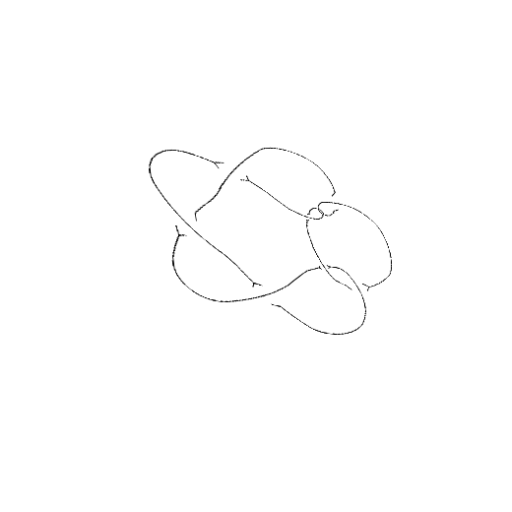
Crossing number: 9